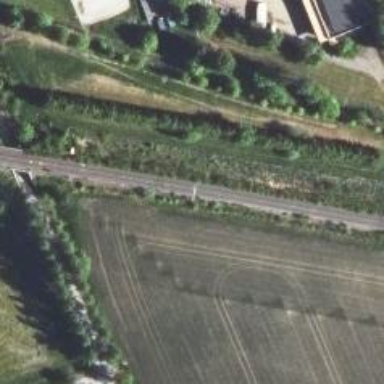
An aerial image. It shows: Railway signal supported by catenary mast.